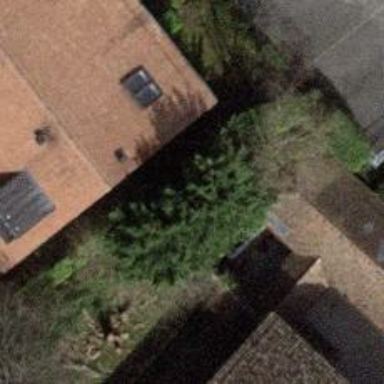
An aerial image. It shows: Evergreen needle-leaved tree.